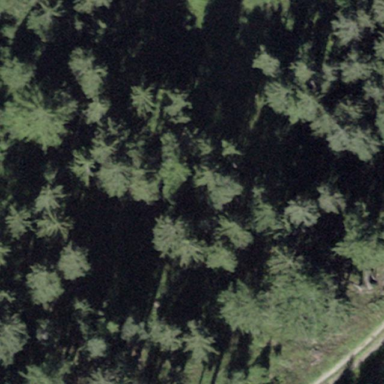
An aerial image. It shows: Forest with mixed leaf types and cycles.